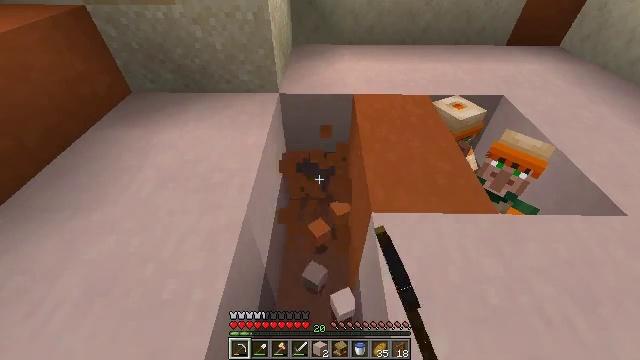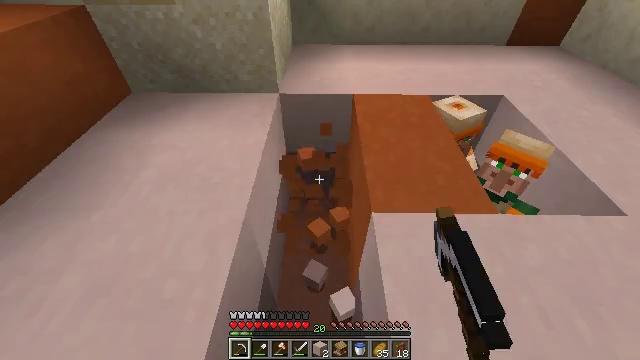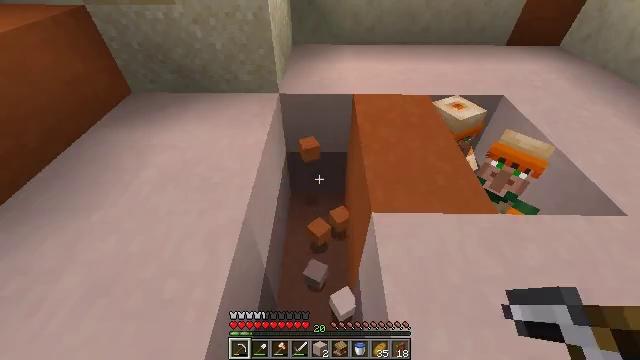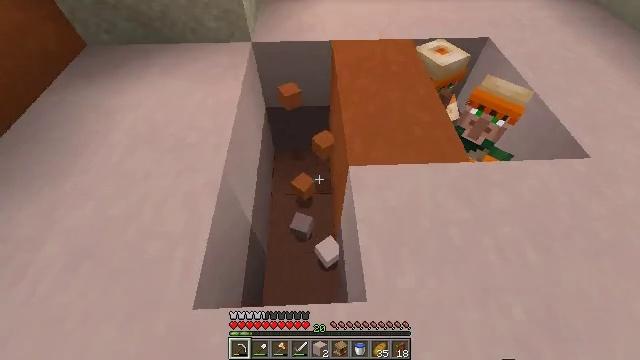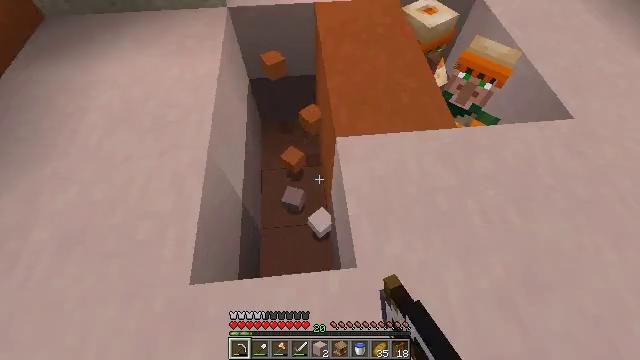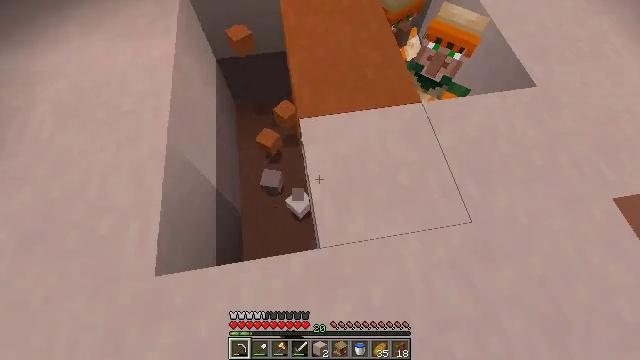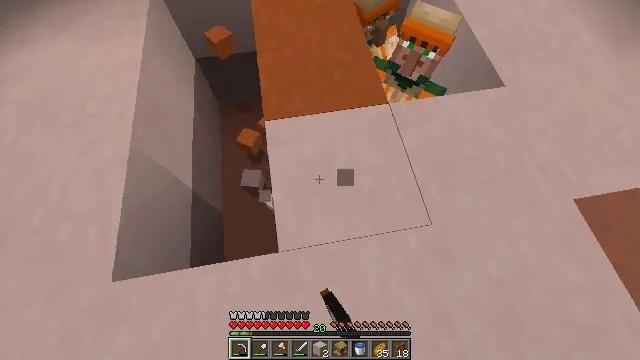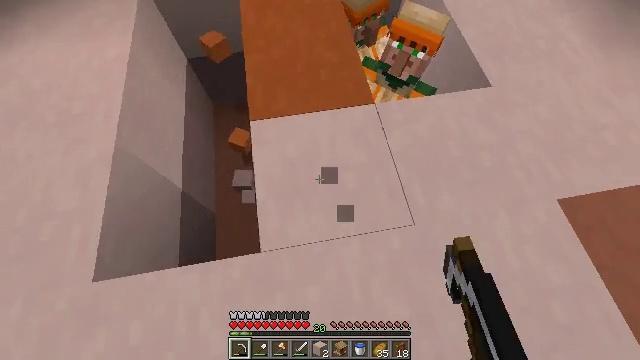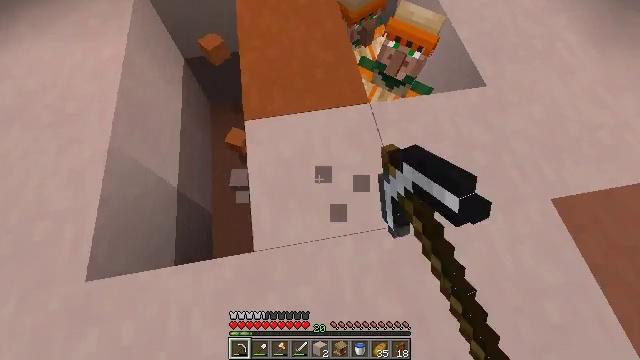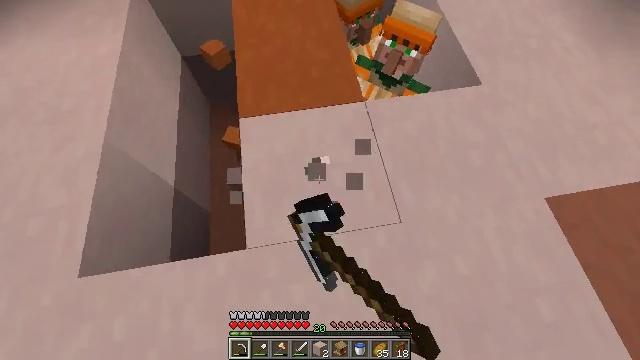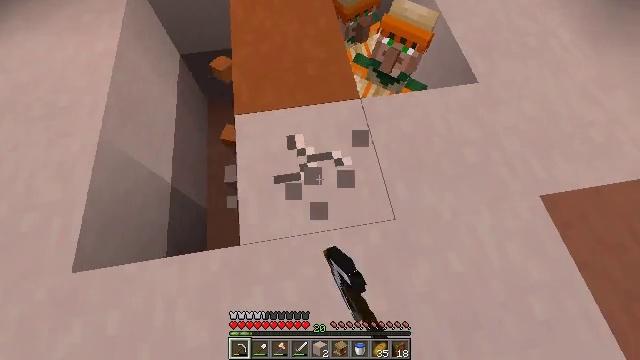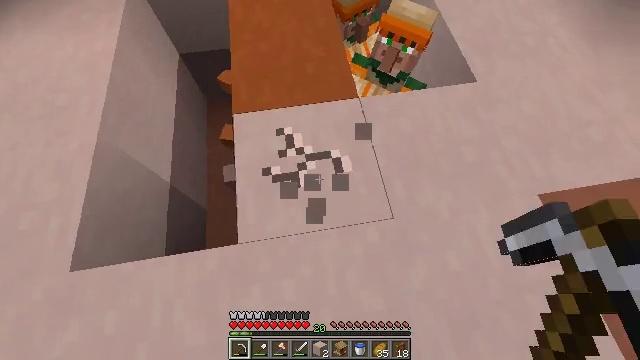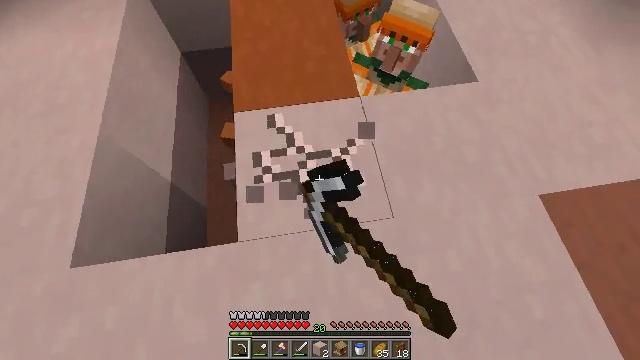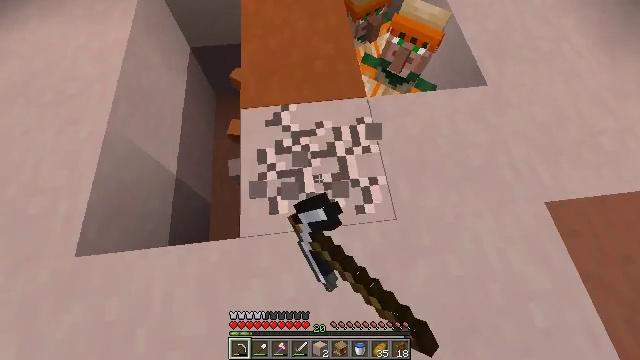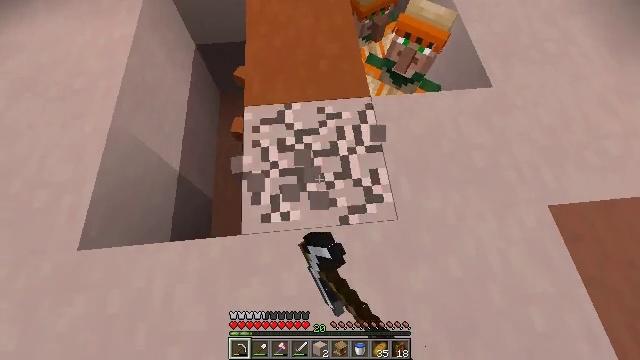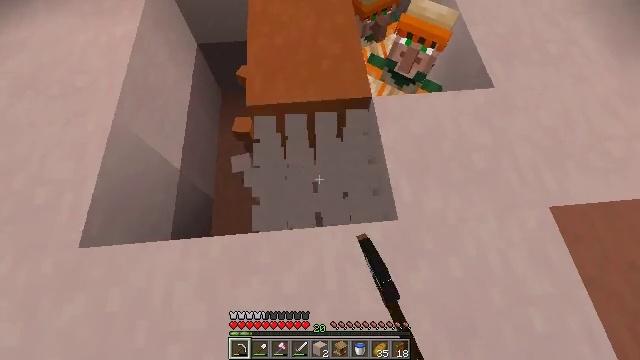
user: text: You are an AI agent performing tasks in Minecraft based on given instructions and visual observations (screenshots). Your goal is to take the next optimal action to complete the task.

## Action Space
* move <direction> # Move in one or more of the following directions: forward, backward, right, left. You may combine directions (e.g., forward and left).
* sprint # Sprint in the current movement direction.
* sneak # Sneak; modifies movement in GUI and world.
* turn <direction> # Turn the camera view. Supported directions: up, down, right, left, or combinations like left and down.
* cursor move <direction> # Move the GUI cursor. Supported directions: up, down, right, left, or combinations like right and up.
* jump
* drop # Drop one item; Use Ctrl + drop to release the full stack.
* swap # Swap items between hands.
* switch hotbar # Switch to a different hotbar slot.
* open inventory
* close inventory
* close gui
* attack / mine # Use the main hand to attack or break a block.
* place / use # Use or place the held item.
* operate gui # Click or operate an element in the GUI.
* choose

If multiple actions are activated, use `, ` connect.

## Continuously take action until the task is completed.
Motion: motion action
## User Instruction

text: Gather some white terracotta for building.
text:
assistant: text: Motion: attack / mine
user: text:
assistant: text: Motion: attack / mine
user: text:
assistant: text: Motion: move right, turn right and down, attack / mine
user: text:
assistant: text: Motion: move right, turn right and down, attack / mine
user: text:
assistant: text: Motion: move right, turn right and down, attack / mine
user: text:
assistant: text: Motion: move right, attack / mine
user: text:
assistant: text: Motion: attack / mine
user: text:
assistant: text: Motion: attack / mine
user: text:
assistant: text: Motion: attack / mine
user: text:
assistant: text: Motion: attack / mine
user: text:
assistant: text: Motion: attack / mine
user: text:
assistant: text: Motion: attack / mine
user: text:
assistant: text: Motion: turn left, attack / mine
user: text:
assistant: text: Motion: turn left, attack / mine
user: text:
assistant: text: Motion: attack / mine
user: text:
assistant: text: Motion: turn left, attack / mine
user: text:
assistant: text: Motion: turn left, attack / mine
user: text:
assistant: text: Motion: attack / mine
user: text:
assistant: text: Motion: attack / mine
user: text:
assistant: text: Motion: attack / mine